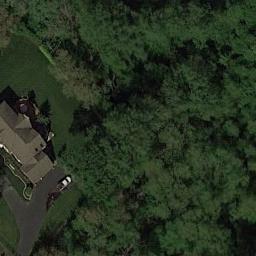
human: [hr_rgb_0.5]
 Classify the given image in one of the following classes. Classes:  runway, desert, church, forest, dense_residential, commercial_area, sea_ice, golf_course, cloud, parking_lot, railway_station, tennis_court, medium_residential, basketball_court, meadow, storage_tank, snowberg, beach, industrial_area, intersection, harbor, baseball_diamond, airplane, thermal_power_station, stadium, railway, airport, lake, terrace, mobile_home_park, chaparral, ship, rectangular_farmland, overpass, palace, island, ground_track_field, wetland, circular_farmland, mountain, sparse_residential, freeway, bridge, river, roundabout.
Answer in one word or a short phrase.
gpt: forest